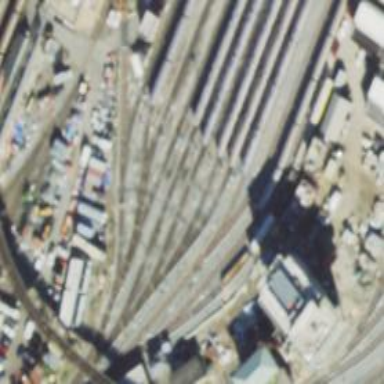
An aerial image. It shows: Yard area with electrified rail tracks.